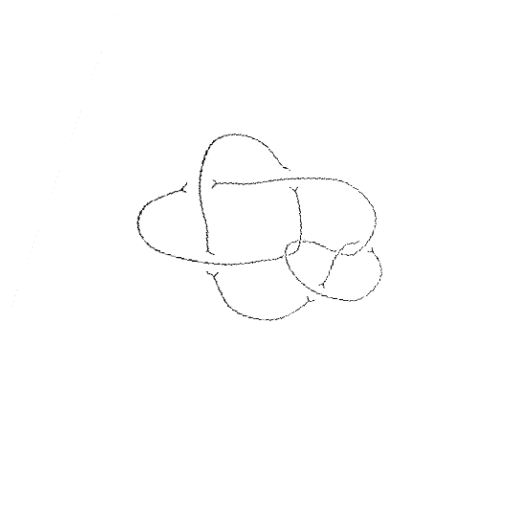
Crossing number: 8